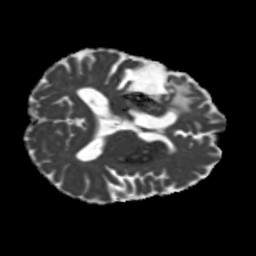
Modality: MD
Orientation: axial
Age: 61
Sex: male
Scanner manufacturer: siemens
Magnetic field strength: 3 T
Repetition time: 5.25 s
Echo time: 0.08 s